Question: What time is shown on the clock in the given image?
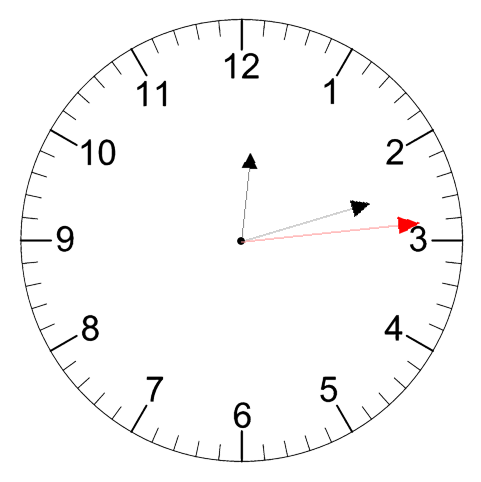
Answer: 12:12:14